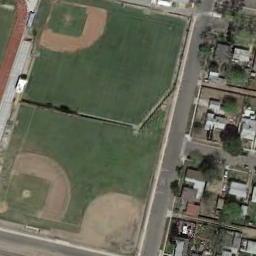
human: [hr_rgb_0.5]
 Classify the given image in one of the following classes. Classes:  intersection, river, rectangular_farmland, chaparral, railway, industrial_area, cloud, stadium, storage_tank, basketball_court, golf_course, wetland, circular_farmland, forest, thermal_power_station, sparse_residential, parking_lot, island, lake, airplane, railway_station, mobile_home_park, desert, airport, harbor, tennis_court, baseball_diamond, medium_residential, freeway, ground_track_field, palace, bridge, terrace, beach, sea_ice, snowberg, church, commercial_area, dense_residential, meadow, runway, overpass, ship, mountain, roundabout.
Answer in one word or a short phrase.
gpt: baseball_diamond